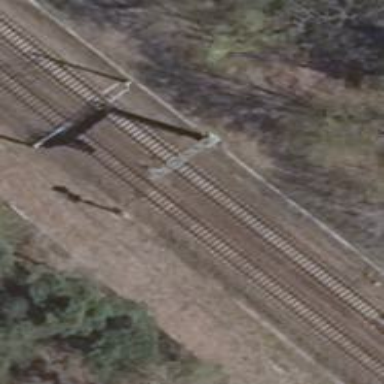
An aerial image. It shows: Railway signal.